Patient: sex M, age 71
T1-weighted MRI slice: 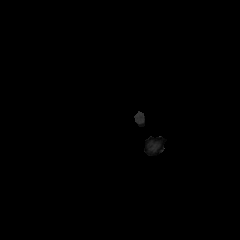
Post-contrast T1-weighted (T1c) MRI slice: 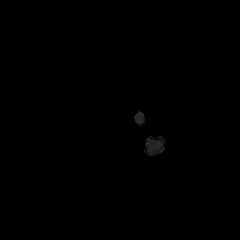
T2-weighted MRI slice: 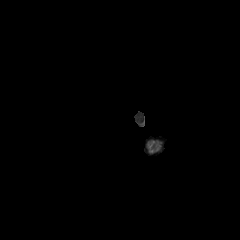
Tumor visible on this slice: no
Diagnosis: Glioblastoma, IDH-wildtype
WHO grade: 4